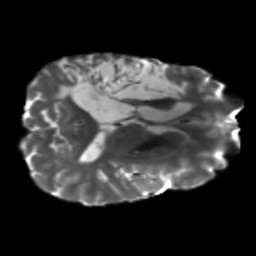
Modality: T2w
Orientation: axial
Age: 41
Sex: male
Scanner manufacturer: siemens
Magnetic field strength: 3 T
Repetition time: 5.25 s
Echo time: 0.08 s